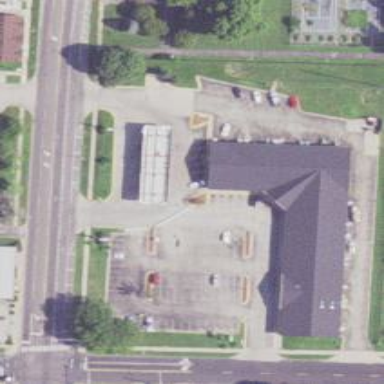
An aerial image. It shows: Convenience shop.